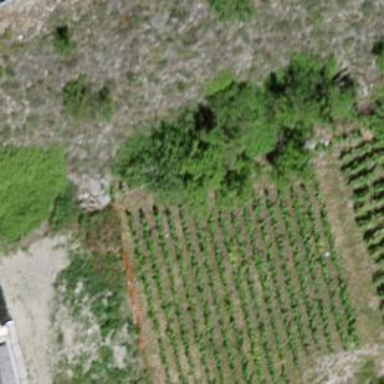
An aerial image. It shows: Vineyard growing grapes.